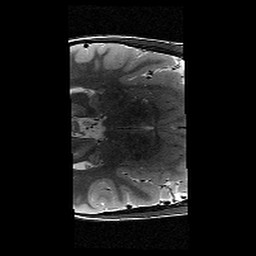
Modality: T2w
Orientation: axial
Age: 12
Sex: male
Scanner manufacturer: siemens
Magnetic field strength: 3 T
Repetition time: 9.23 s
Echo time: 0.067 s